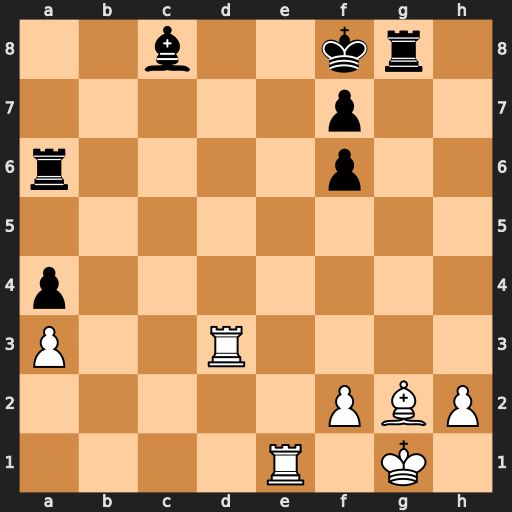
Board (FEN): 2b2kr1/5p2/r4p2/8/p7/P2R4/5PBP/4R1K1
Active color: w
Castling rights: -
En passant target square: -
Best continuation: Rd8+ Kg7 Rxg8+ Kxg8 Re8+ Kg7 Rxc8